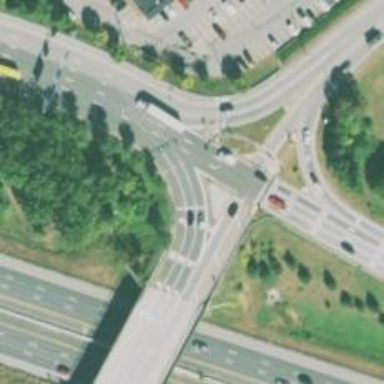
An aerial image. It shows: Primary highway with asphalt surface. The junction is circular.